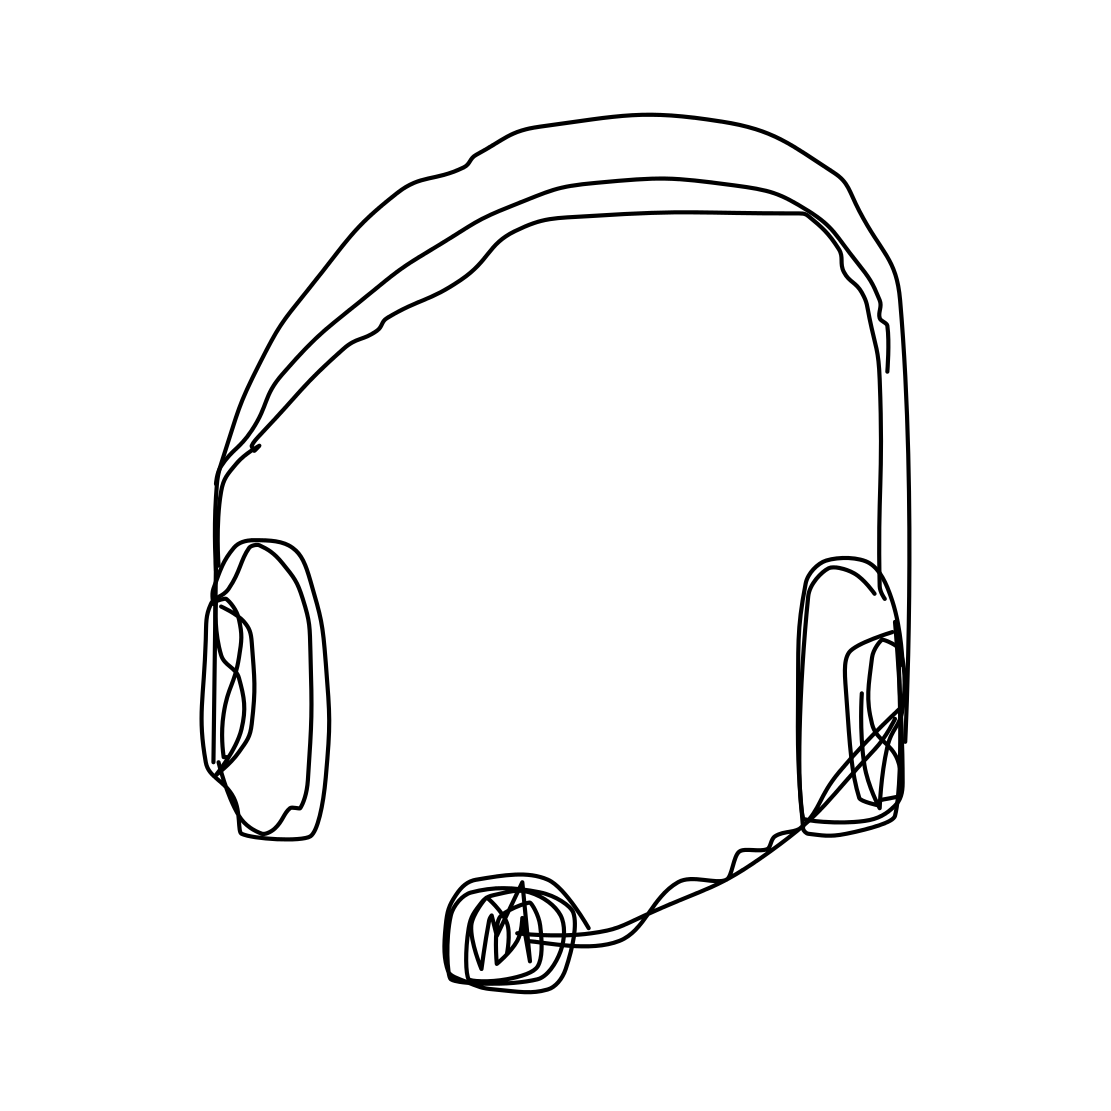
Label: microphone